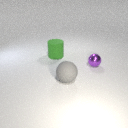
small purple metal sphere to the right of large green rubber cylinder